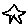
Label: star